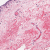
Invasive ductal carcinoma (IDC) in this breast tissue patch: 0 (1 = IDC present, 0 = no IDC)